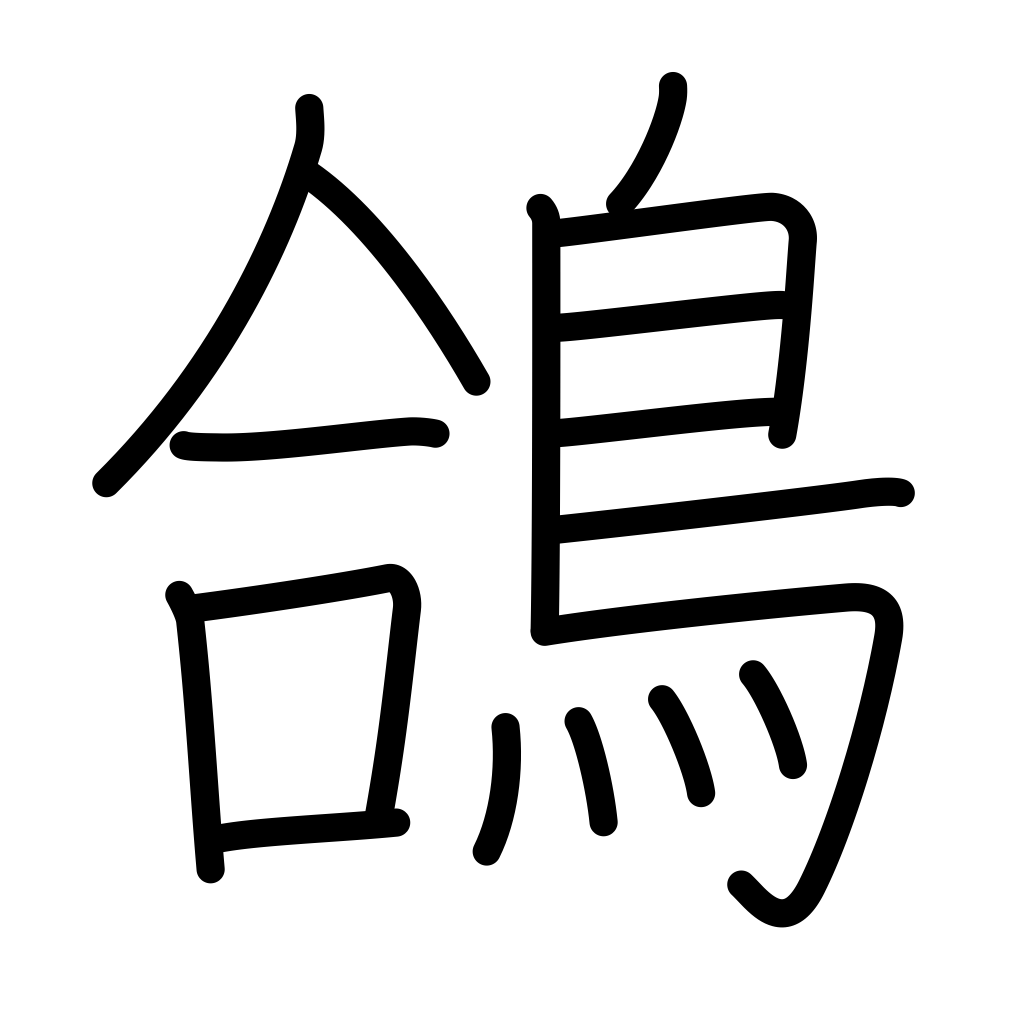
Meaning: dove, temple pigeon